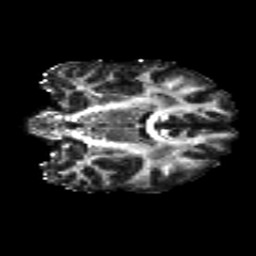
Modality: FA
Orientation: coronal
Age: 26
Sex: male
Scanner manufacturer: siemens
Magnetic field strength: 3 T
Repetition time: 8.8 s
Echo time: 0.085 s